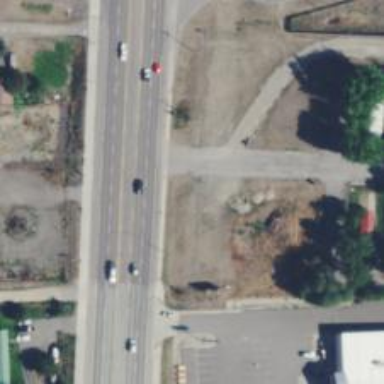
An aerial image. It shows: Unmarked road crossing.